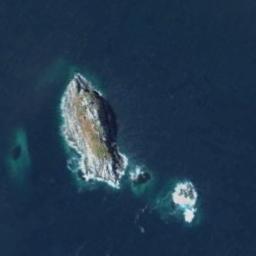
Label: island